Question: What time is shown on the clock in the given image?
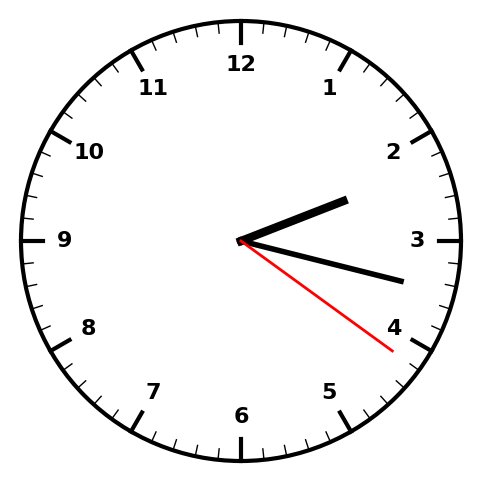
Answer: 02:17:21